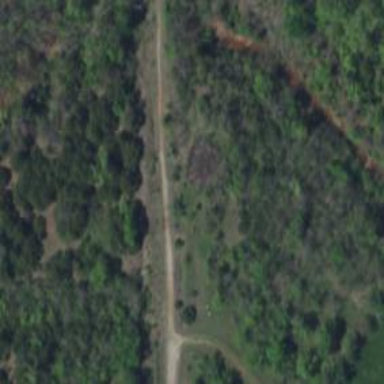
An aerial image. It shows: Abandoned road.